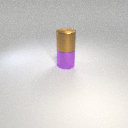
large brown metal cylinder above large purple metal cylinder